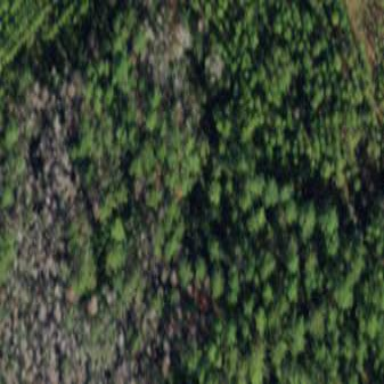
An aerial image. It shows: Beautiful woodland area.